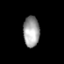
Tissue: prostate
Cell type: Fibroblasts
Senescence score: 0.7365
Nuclear area (px): 492
Mean DAPI intensity: 158.106